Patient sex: M
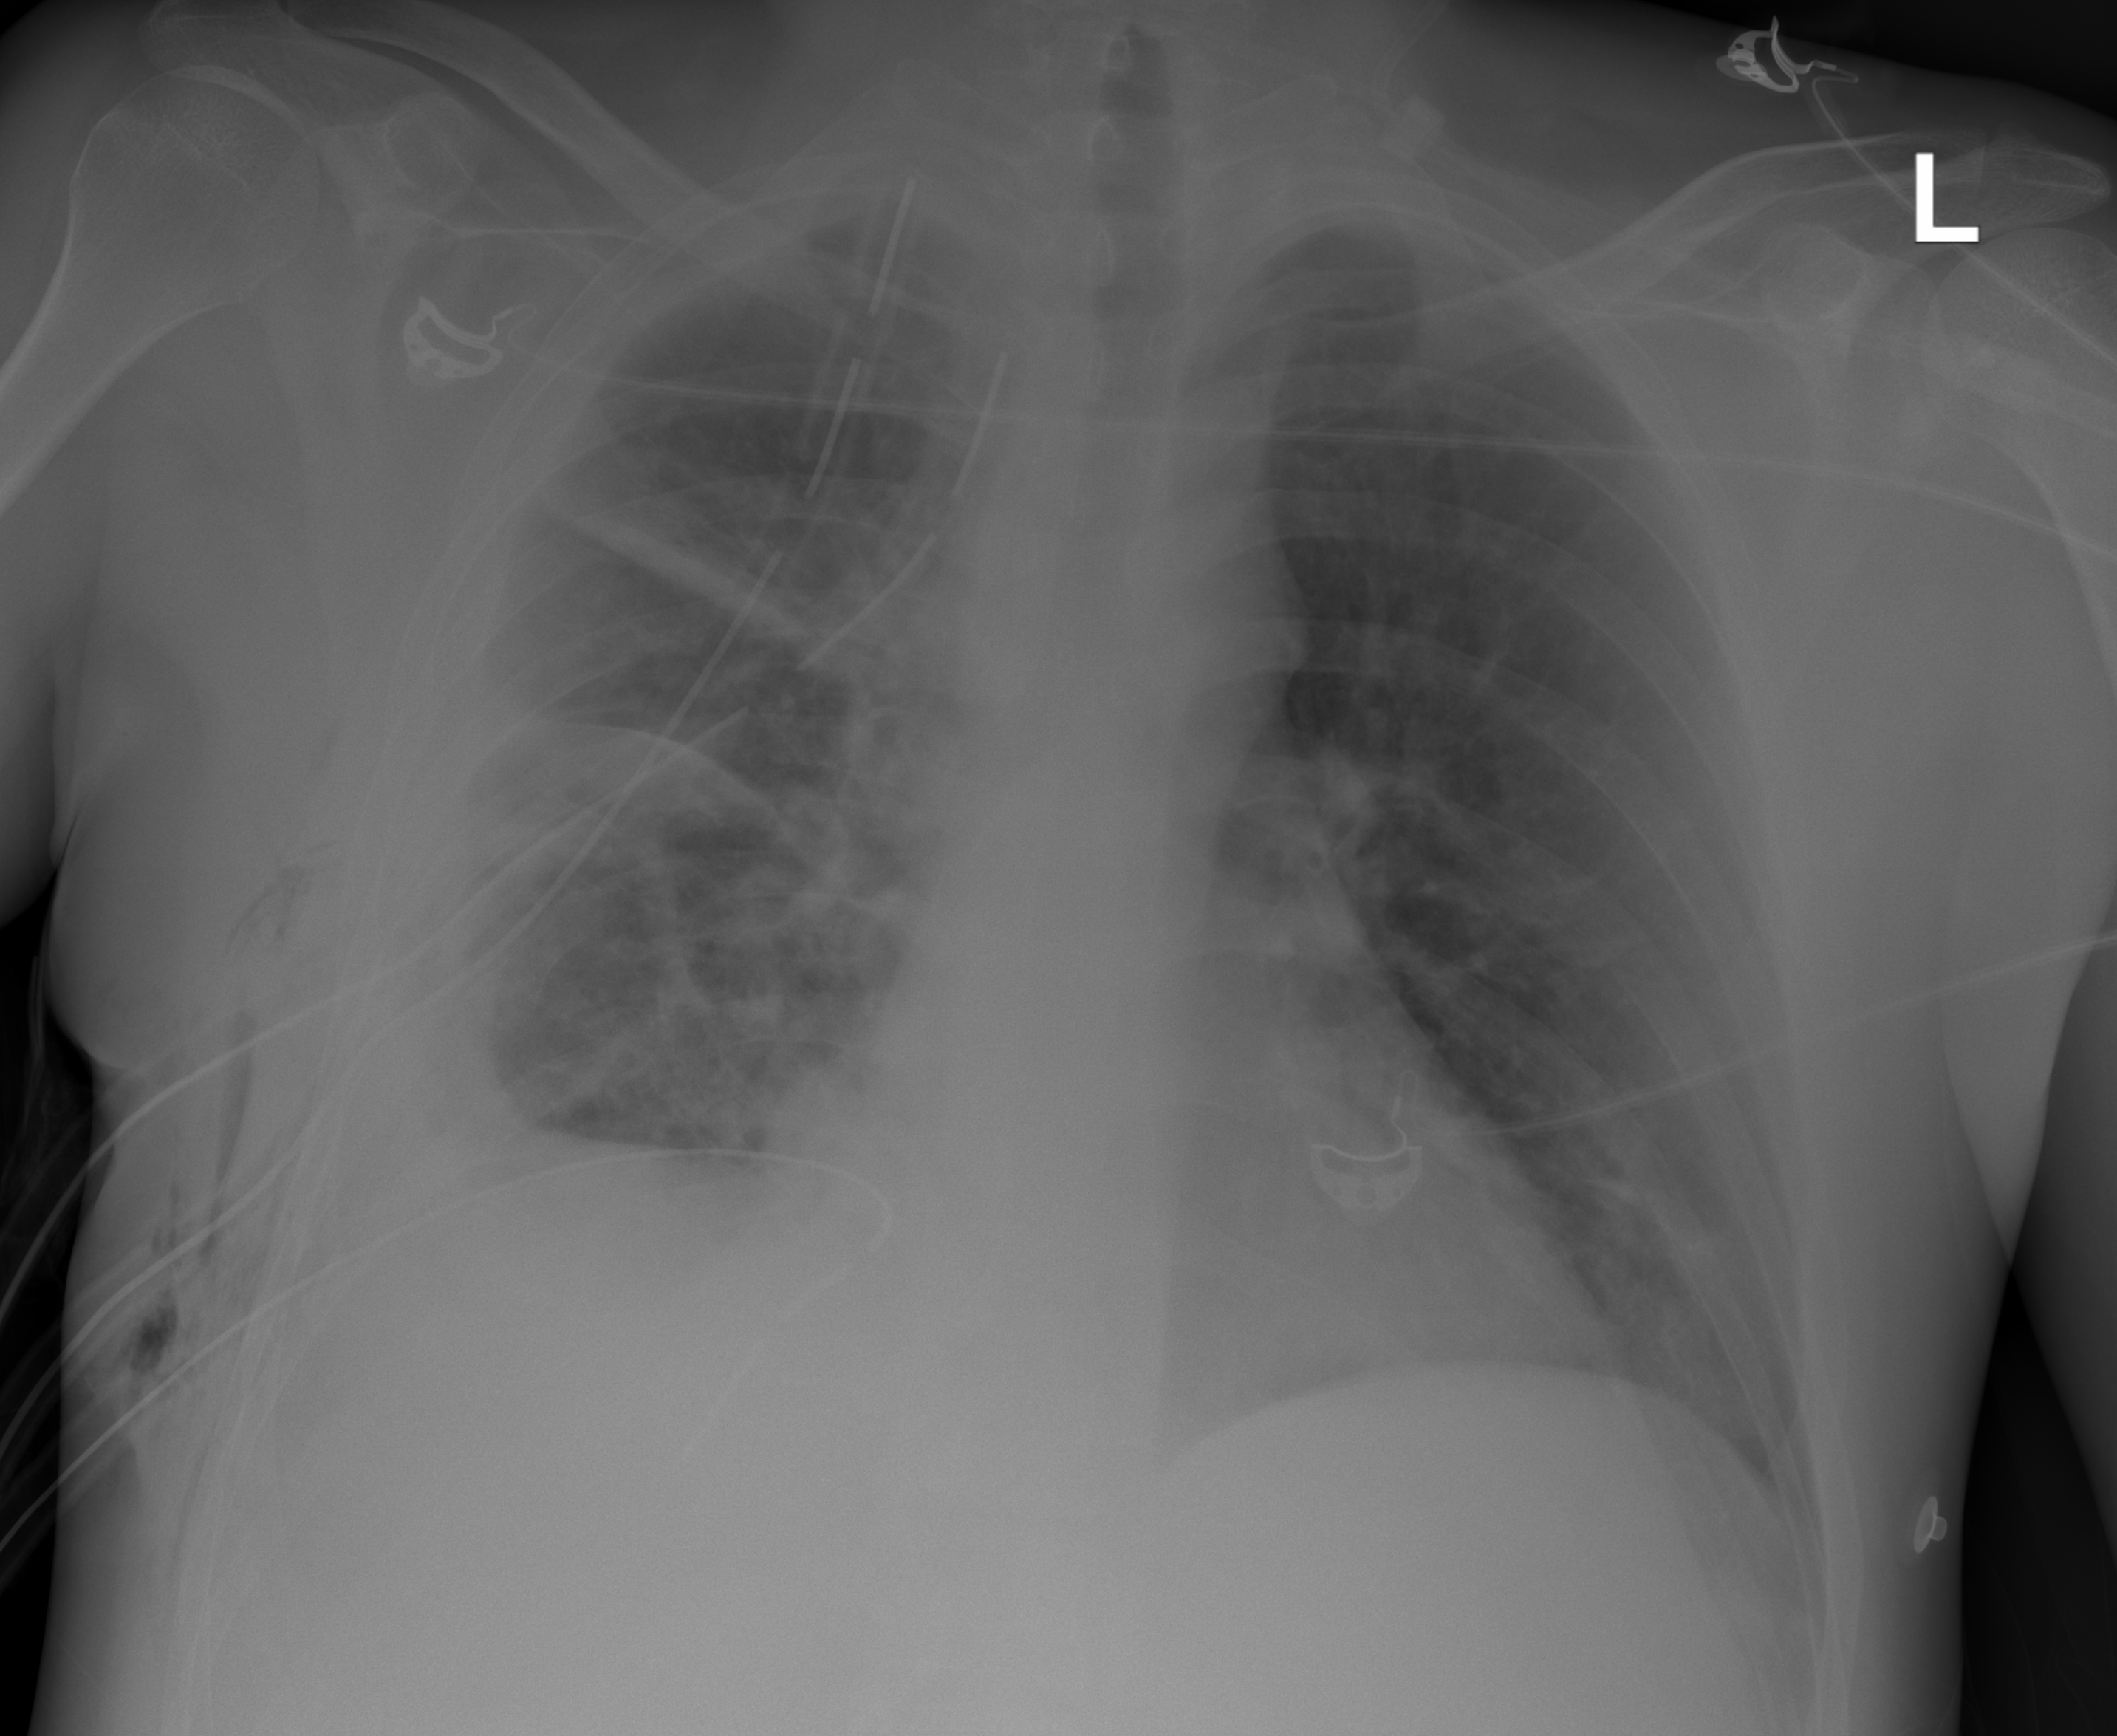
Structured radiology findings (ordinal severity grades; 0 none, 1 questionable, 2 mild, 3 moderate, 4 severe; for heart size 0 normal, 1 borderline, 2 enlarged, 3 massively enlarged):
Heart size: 0
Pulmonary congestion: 0
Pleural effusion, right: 3
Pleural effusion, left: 0
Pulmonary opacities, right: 0
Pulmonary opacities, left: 0
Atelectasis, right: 2
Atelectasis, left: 0